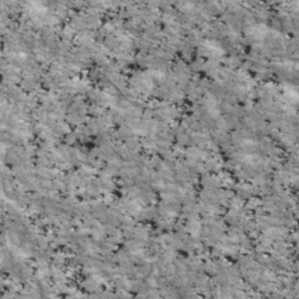
Label: non_frost